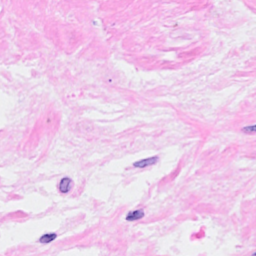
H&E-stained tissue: Breast